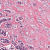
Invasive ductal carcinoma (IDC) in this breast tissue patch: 1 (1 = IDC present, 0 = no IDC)